Question: Currently I am using Struts 2 framework in my web application, now I have integrated single-sign-on with the help of Spring SAML extension and ADFS server, now every thing is working fine except Struts 2 actions,
when I am going to call/hit any Struts action like example.com/myapplication/myactionname.action URL then Spring SSO never ask for authentication.
But when I hit any .jsp OR .js OR .css OR .html file
Ex. example.com/myapplication/test.jsp file in application it will prompt for authentication.

Any ideas how to secure Struts actions with Spring single-sign-on, so that anybody can't access action URL directly without any authentication ?
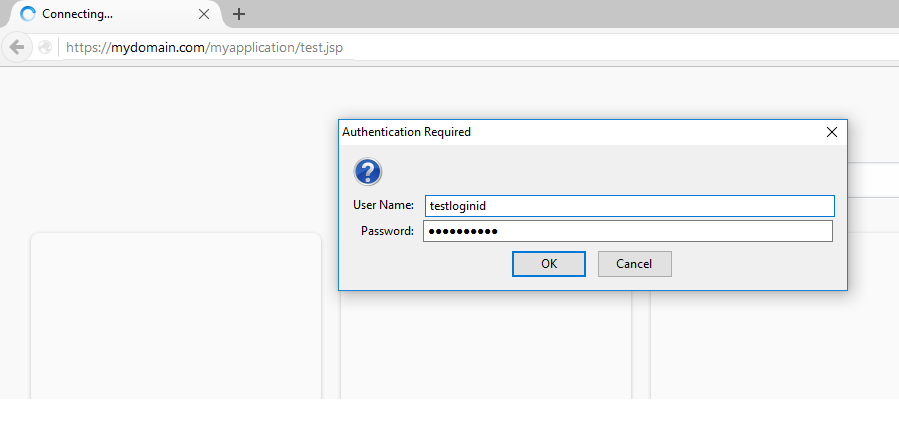
Answer: Finally i got the solution, I have both Spring and Struts filter in my web.xml , I just changed filter order as below and its working for me.
'''
<filter>
<filter-name>springSecurityFilterChain</filter-name>
<filter-class>org.springframework.web.filter.DelegatingFilterProxy</filter-class>
</filter>
<filter-mapping>
<filter-name>springSecurityFilterChain</filter-name>
<url-pattern>/*</url-pattern>
</filter-mapping>
<filter>
<filter-name>struts2</filter-name>
<filter-class>org.apache.struts2.dispatcher.ng.filter.StrutsPrepareAndExecuteFilter</filter-class>
</filter>
<filter-mapping>
<filter-name>struts2</filter-name>
<url-pattern>/*</url-pattern>
</filter-mapping>
'''